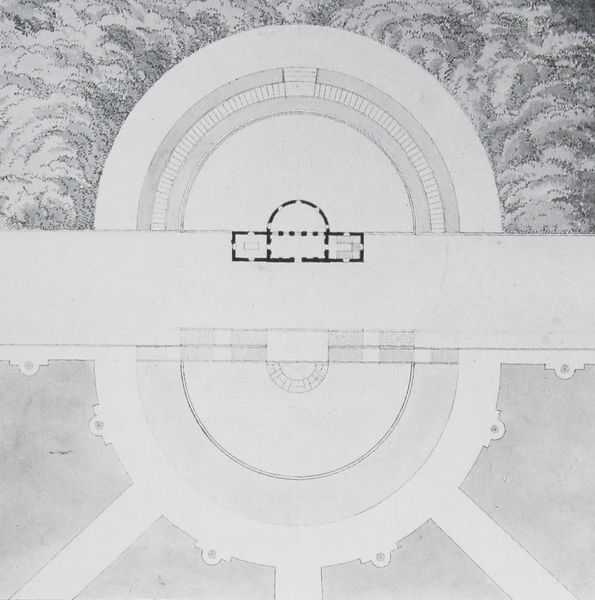
Titel: Entwurf für einen Lesesalon, Grundriss
Künstler: Friedrich von Gärtner
Standort: München
Institution: Architekturmuseum der Technischen Universität
Schlagwörter: flügel, weiß, wolken, bäume, fenster, grau, raum, schwarz, skizze, strasse, säule, säulen, zeichnung, anlage, gebäude, park, schloss, weg, muster, architektur, barock, feld, kirche, wege, wald, kreis, oval, rund, garten, bogen, mauer, allee, grafik, graphik, hof, platz, rundbogen, kuppel, treppe, karten, symmetrie, gerade, stufen, arena, bögen, wände, dom, strahlen, symmetrisch, schwarzweiss, entwurf, altar, halbkreis, halbrund, karte, kirchenschiff, alleen, strudel, apsis, strassen, plan, waagerecht, tempel, kreisförmig, graustufen, orangerie, säulengang, grundriss, aufriss, architekturzeichnung, bauplan, rondell, mittelachse, rotunde, halbrunde, rundgang, halbkreise, schlosspark, sternförmig, asymmetrisch, ovoid, oal, stadionartig, zirkular